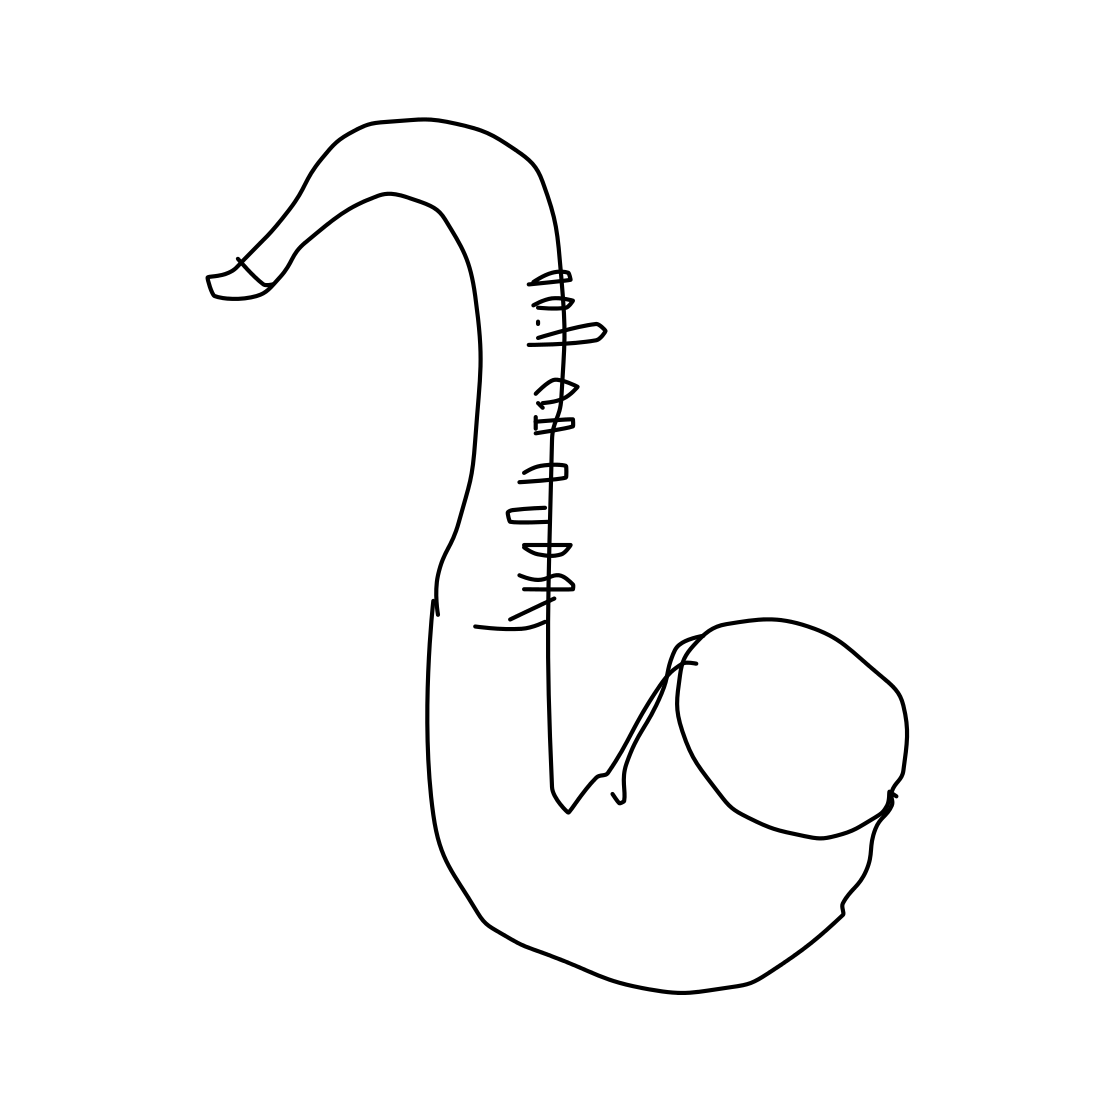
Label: saxophone